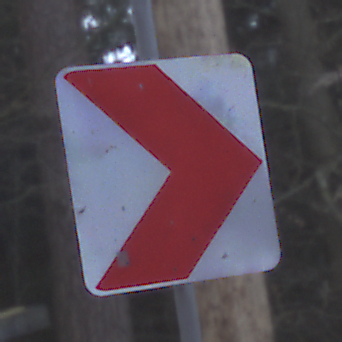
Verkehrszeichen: RichtungstafelnInKurvenKleinLinks
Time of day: MorningAfternoon
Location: Outdoor (Nature)
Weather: Overcast
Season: Winter
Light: Natural